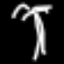
Label: palm tree